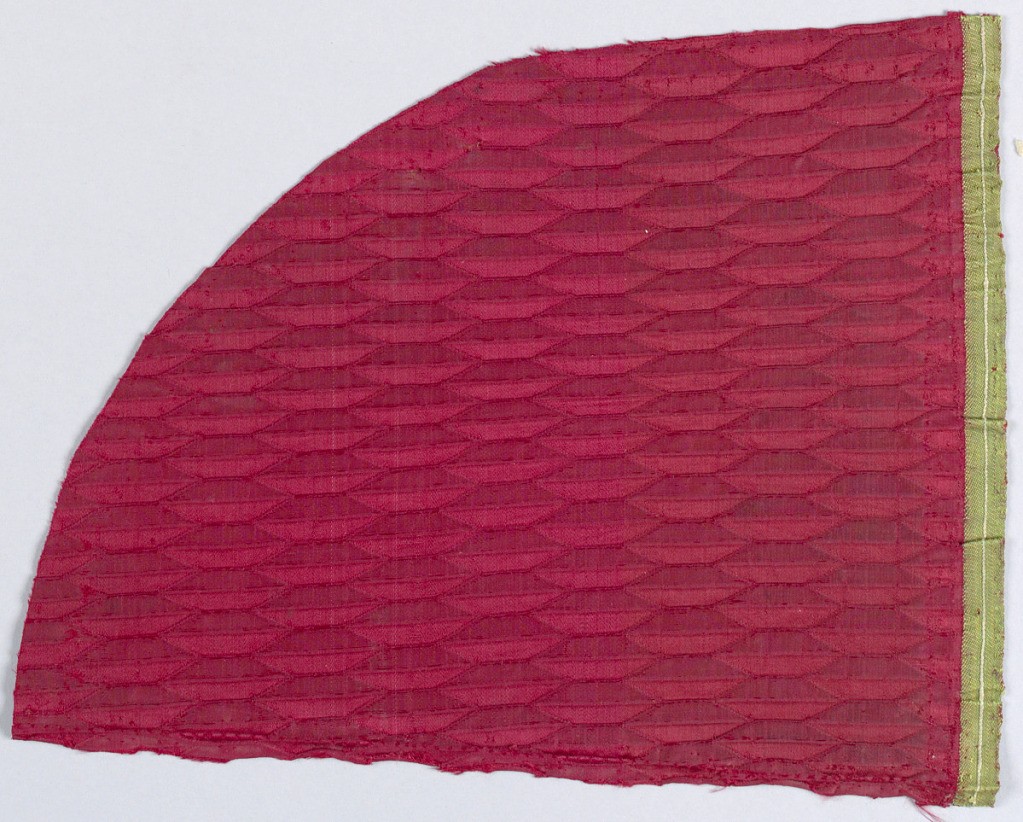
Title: Fragment
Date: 18th century
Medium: silk Technique: 5-harness satin damask
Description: Dark red damask with an oblong shaped geometrical design. Green selvage.